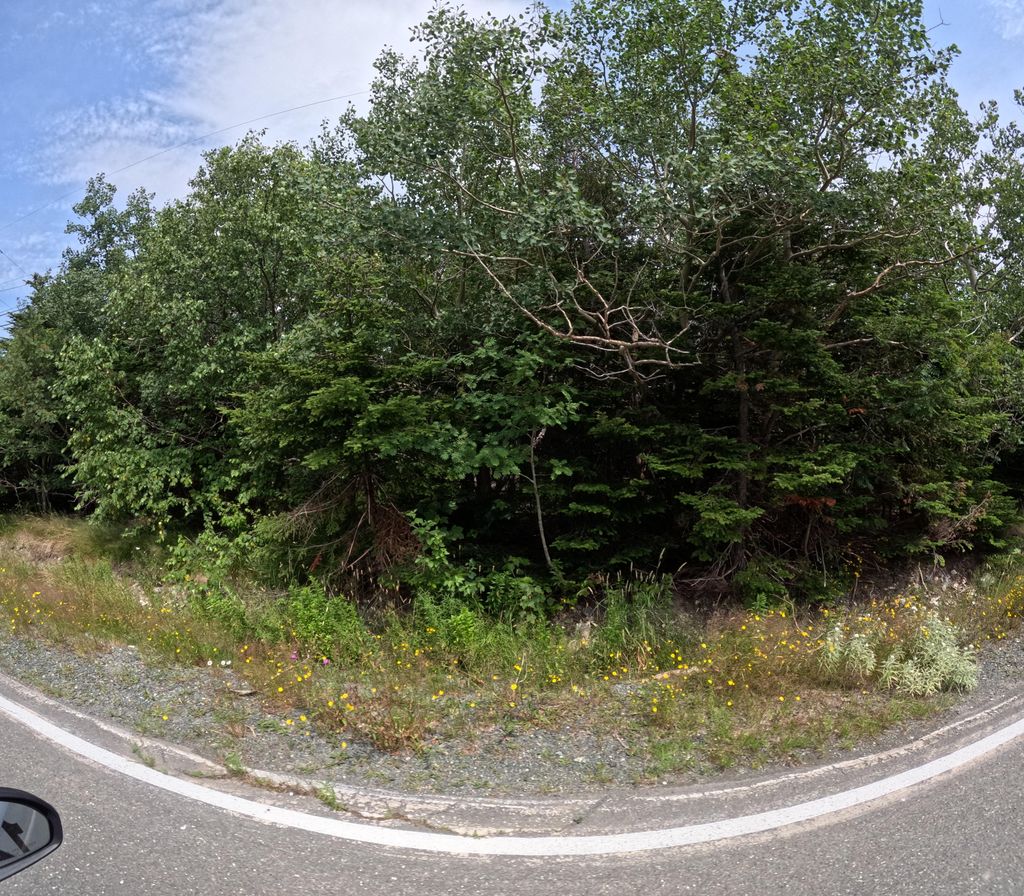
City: st_johns